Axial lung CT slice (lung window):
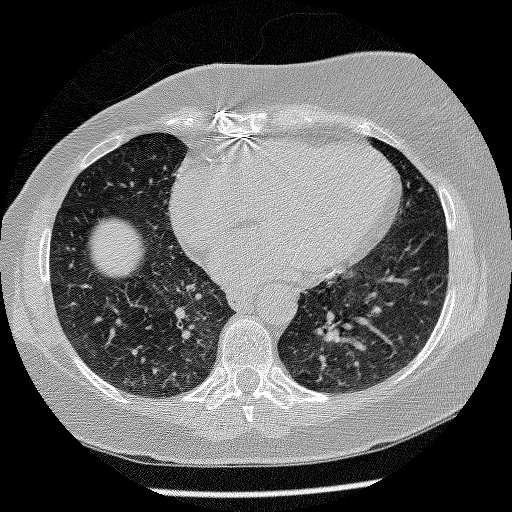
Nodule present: no